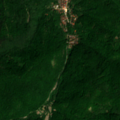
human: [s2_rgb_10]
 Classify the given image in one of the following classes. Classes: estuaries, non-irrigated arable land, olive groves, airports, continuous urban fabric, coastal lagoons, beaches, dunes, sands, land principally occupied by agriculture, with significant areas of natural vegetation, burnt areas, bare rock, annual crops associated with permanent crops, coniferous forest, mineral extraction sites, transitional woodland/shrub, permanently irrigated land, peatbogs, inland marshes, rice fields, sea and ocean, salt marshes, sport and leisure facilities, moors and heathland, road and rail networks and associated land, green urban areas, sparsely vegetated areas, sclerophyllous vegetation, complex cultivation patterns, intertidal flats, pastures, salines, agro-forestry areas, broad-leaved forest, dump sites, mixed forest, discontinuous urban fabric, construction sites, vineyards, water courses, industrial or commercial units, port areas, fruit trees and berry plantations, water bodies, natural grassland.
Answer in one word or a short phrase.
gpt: land principally occupied by agriculture, with significant areas of natural vegetation, broad-leaved forest, transitional woodland/shrub